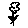
Label: flower